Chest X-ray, PA view. Patient: 17 years old, sex F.
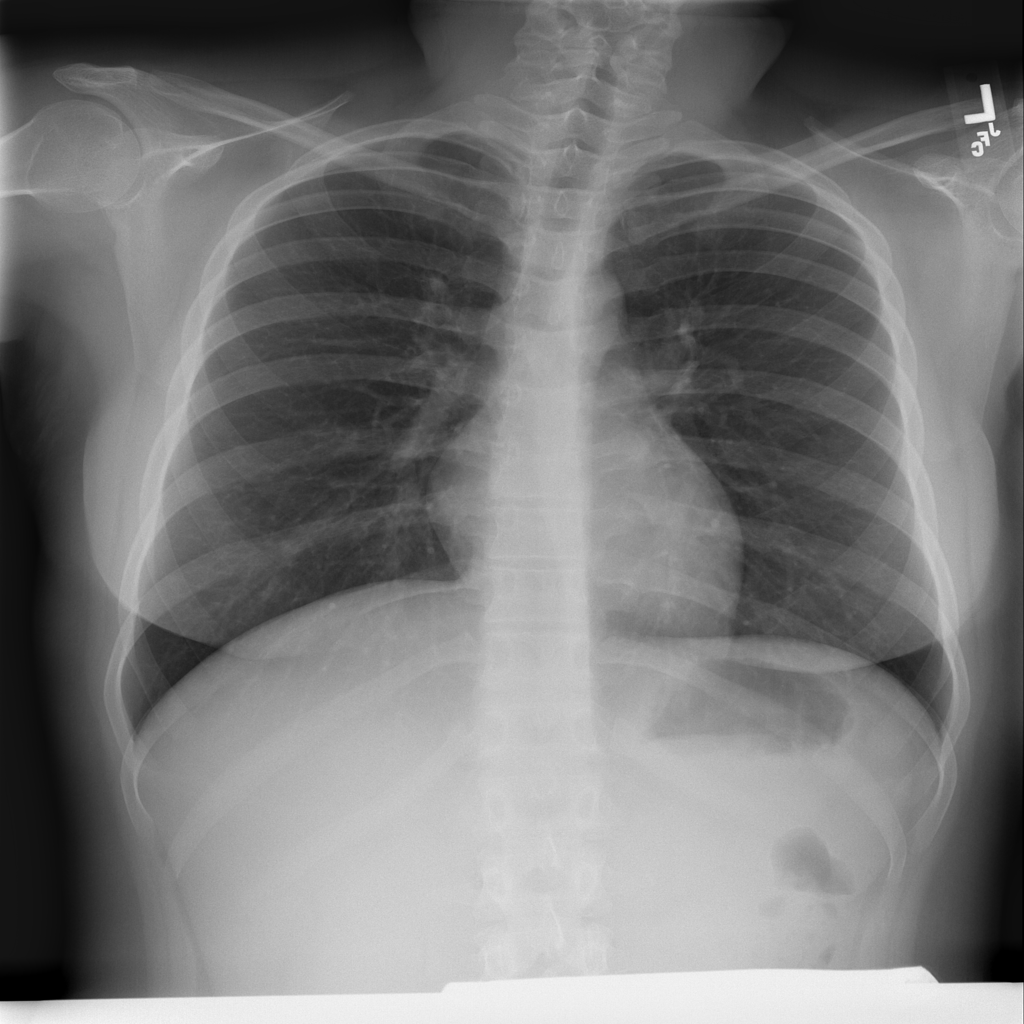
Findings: No Finding